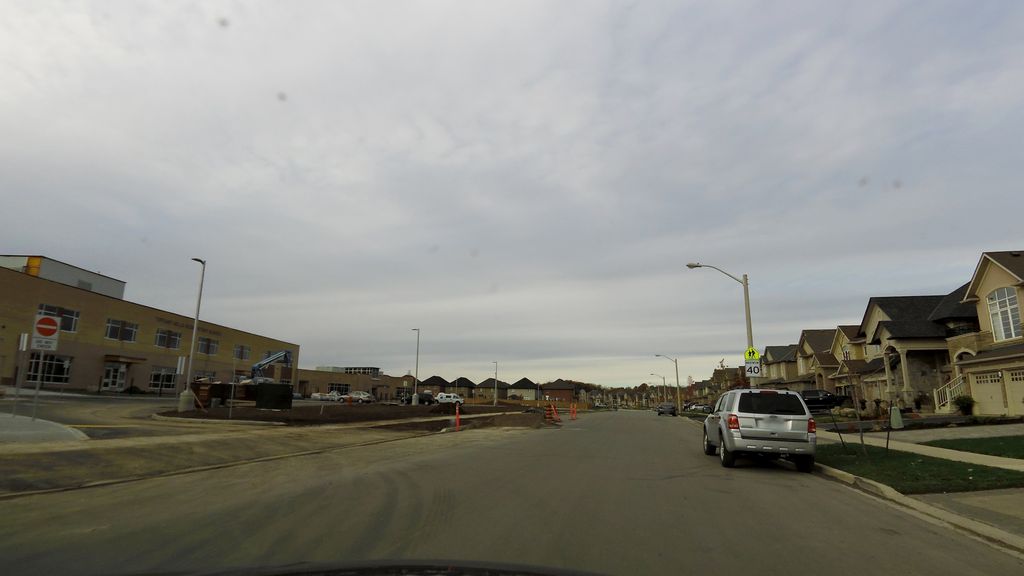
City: hamilton